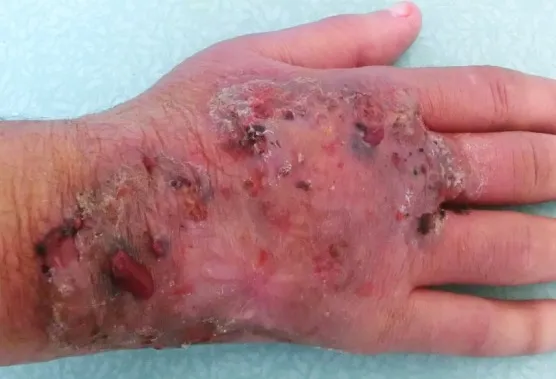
Erythematous plaque with vesicular bubbles, elevated edge, interesting the back of the right hand and wrist.
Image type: medical_photograph (skin_photograph)